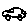
Label: car